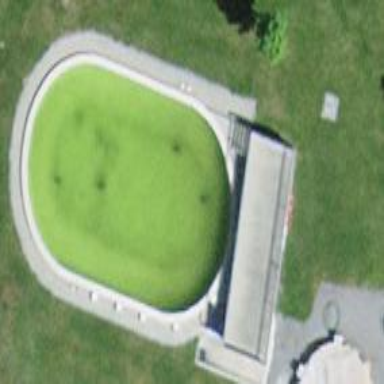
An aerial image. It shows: Swimming pool located in leisure land.